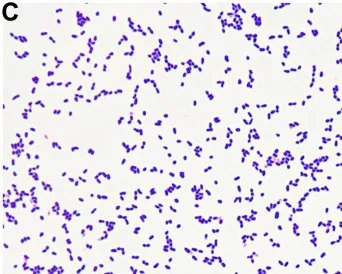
(C) Gram staining of Isolate A showing gram-positive bacteria appearing as small rods.
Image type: pathology (gram)